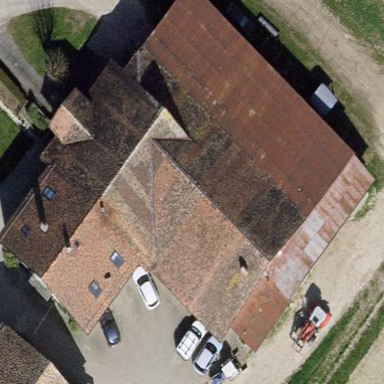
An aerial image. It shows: Simple house.